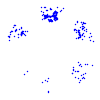
Particle: pion